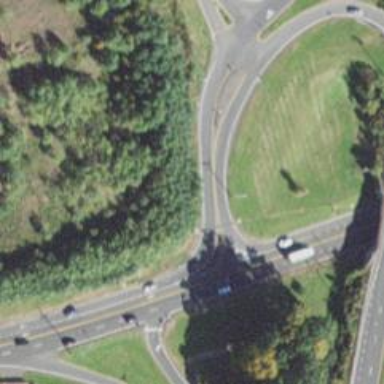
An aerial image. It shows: Trunk link highway.